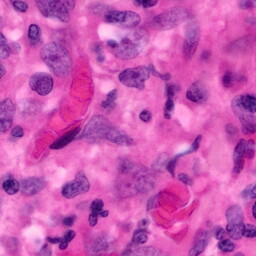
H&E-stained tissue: Pancreatic